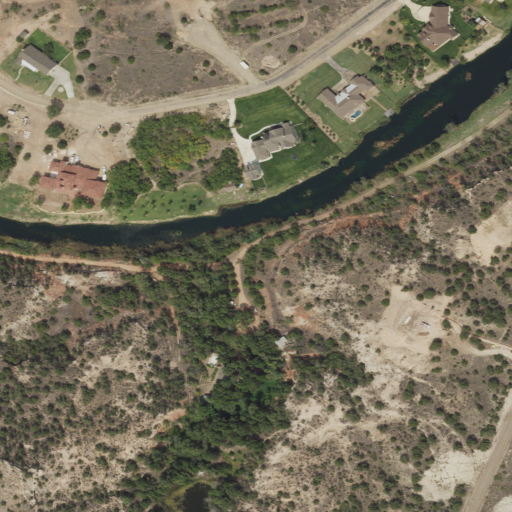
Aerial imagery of valley in Texas named Cedar Way Draw containing shrub, grassland, woody wetlands, herbaceous wetlands, low intensity development, deciduous forest, mixed forest, open development, medium intensity development, and evergreen forest